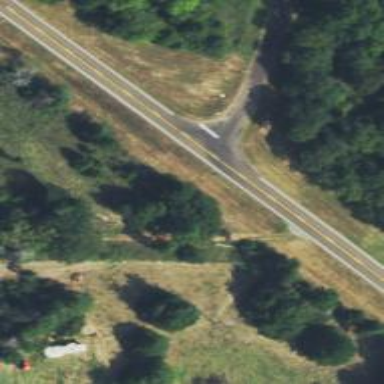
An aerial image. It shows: Stop road.